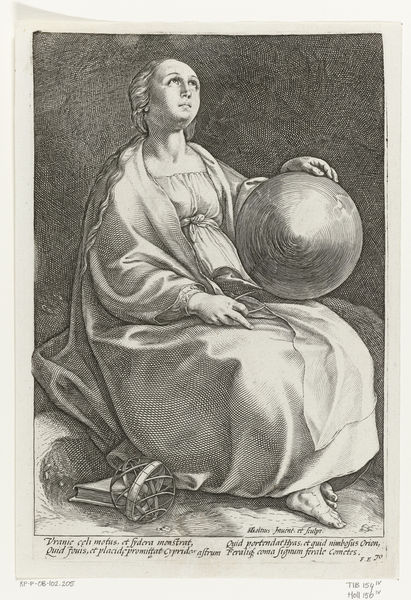
Titel: Urania
Künstler: Hendrick Goltzius
Standort: Amsterdam
Institution: Rijksmuseum
Schlagwörter: yeux, blanc, noir, femme, gravure, robe, fille, encre, boule, globe, *blanc